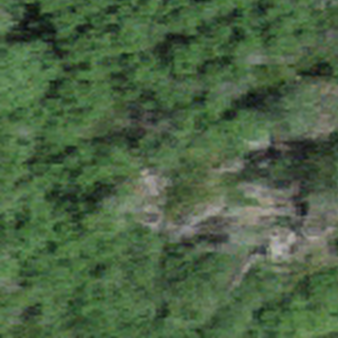
Label: other